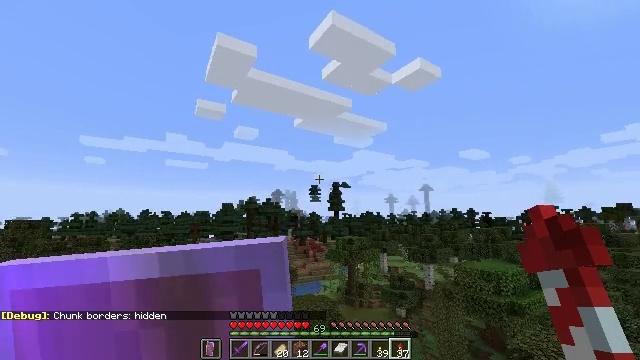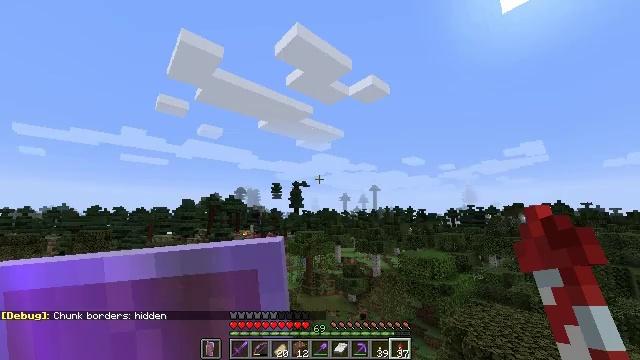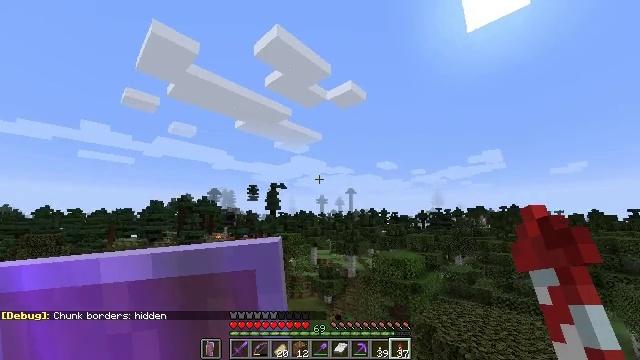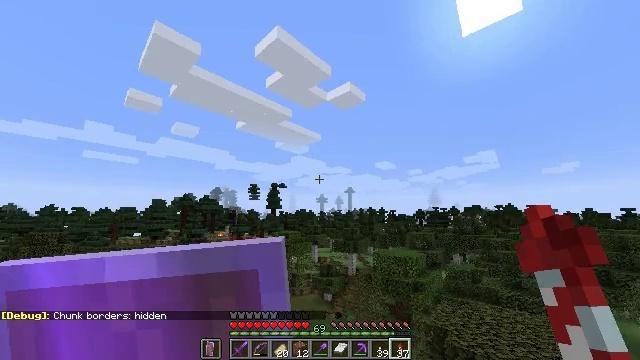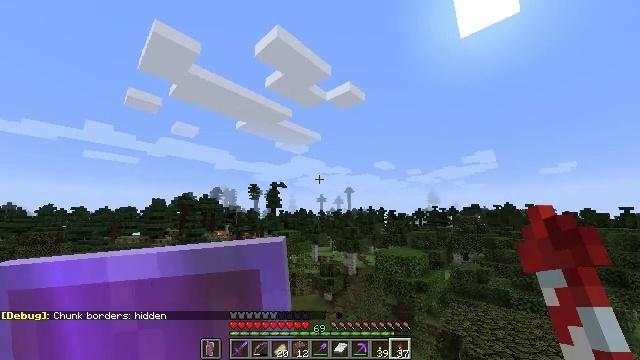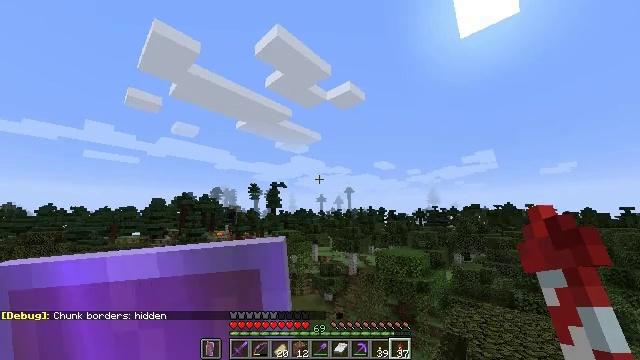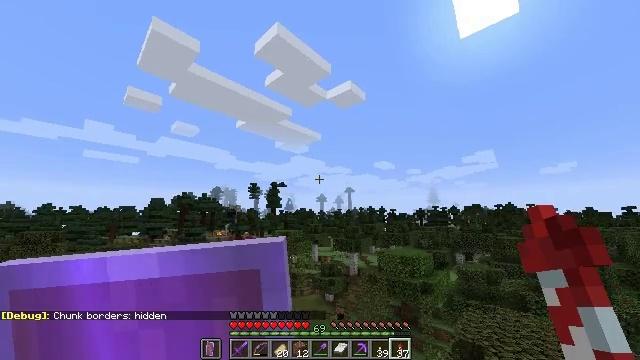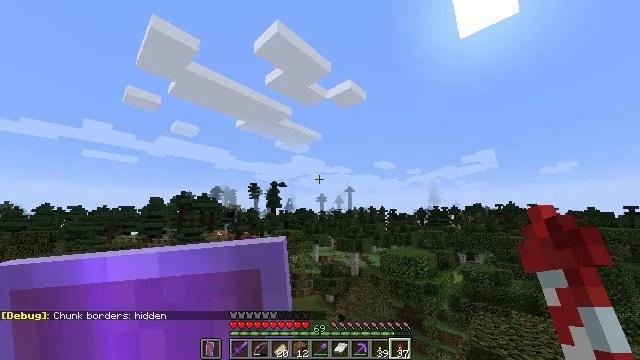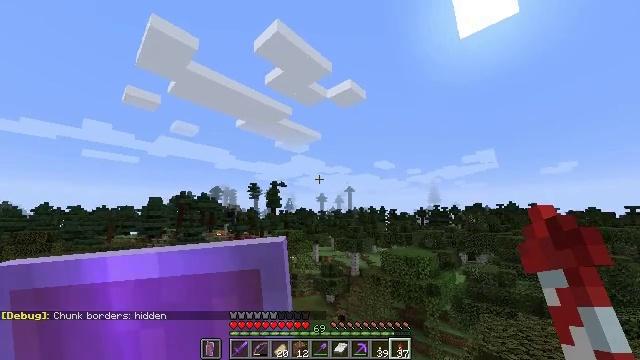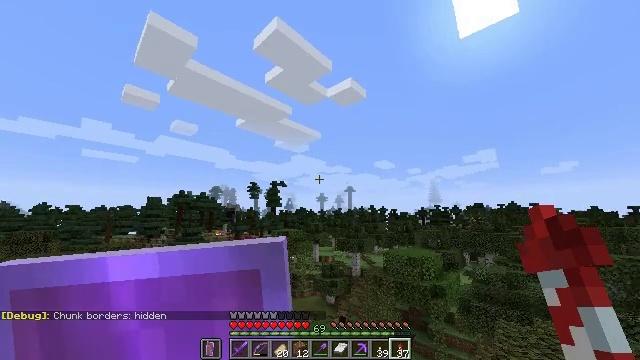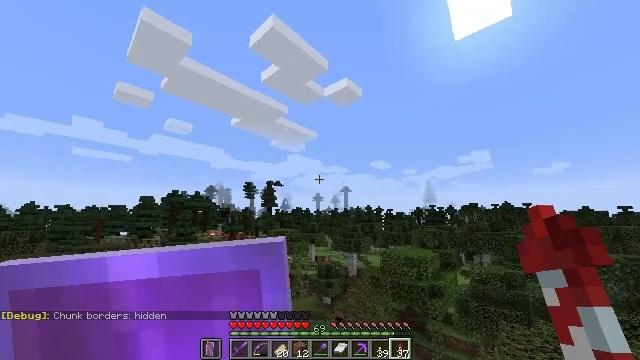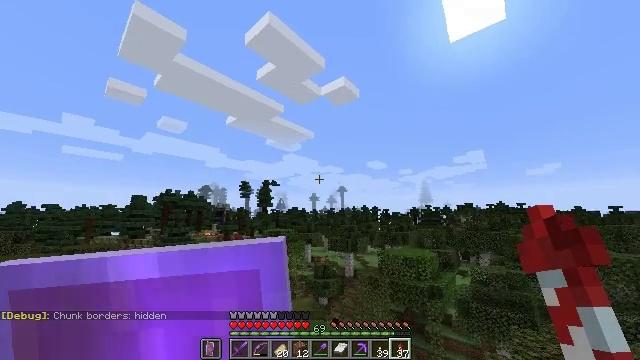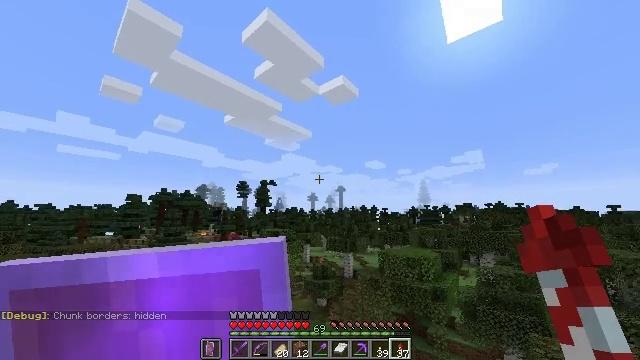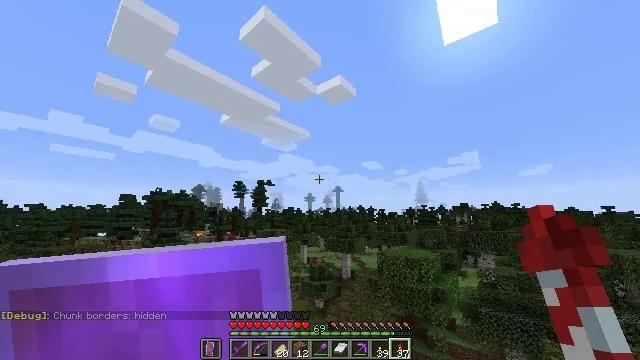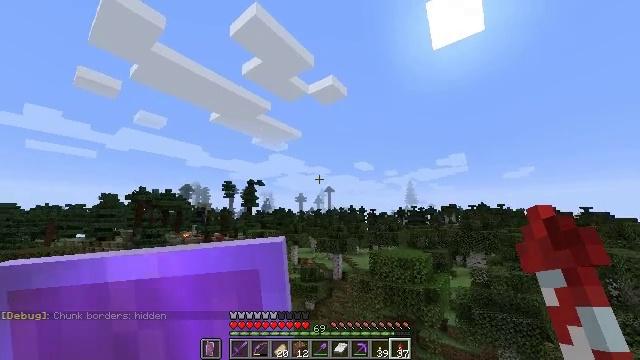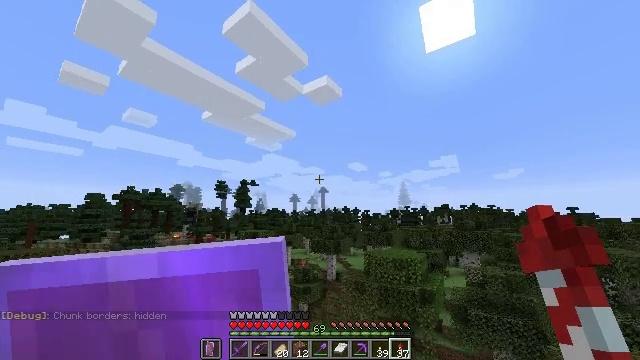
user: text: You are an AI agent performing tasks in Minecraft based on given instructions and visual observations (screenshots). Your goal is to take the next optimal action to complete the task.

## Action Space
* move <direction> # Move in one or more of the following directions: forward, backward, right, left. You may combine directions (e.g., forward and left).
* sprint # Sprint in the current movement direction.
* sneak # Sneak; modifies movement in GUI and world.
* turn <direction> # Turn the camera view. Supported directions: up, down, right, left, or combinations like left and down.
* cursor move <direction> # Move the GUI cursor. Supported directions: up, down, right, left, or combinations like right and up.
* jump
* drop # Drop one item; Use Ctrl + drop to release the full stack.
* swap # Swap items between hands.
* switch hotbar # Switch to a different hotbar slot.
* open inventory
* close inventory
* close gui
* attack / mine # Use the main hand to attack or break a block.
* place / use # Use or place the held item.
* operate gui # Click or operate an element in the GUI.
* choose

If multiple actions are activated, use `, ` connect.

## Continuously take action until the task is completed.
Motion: motion action
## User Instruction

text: craft item air
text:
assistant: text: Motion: move forward, sprint, turn right, jump
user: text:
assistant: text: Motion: move forward, sprint, turn right, jump
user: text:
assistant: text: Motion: move forward, sprint, jump
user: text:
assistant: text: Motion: move forward, sprint, jump
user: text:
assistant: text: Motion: move forward, sprint, jump
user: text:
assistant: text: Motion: move forward, sprint, jump
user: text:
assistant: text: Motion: move forward, sprint, jump
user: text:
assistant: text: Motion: move forward, sprint, jump
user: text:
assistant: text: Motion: move forward, sprint, jump
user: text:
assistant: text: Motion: move forward, sprint, turn right, jump
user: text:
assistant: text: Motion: move forward, sprint, turn right, jump
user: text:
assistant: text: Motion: move forward, sprint, jump
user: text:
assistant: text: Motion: move forward, sprint, jump
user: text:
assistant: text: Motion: move forward, sprint, turn right, jump
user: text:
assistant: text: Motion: move forward, sprint, turn right, jump
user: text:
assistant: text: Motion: move forward, sprint, jump
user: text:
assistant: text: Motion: move forward, sprint, jump
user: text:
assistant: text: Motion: move forward, sprint, jump
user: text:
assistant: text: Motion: move forward, sprint, jump
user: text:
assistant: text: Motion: move forward, sprint, jump
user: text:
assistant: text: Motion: move forward, sprint, turn right and up, jump
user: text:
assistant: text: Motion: move forward, sprint, turn right and up, jump
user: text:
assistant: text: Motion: move forward, sprint, turn right, jump
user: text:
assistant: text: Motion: move forward, sprint, turn right and up, jump
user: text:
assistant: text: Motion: move forward, sprint, turn right, jump
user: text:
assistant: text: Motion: move forward, sprint, use / place, jump
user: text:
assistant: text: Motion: move forward, sprint, use / place, jump
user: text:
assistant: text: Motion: move forward, sprint, use / place, jump
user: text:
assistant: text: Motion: move forward, sprint, turn right and up, use / place, jump
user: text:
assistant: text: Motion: move forward, sprint, turn right and up, jump